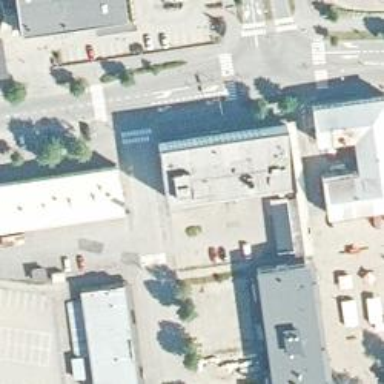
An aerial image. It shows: Fitness centre on leisure land.